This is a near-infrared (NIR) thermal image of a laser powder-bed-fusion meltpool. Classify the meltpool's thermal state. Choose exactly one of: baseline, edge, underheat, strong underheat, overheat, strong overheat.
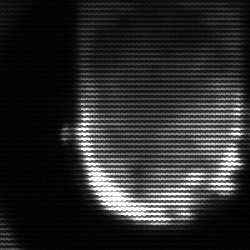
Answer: baseline